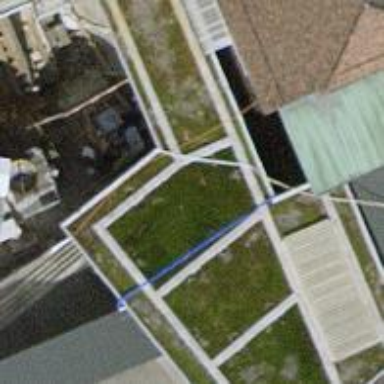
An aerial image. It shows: View of roof of building.